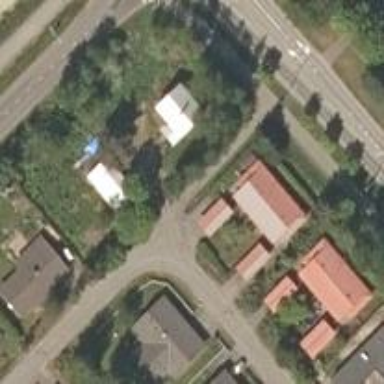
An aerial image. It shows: Asphalt cycleway.